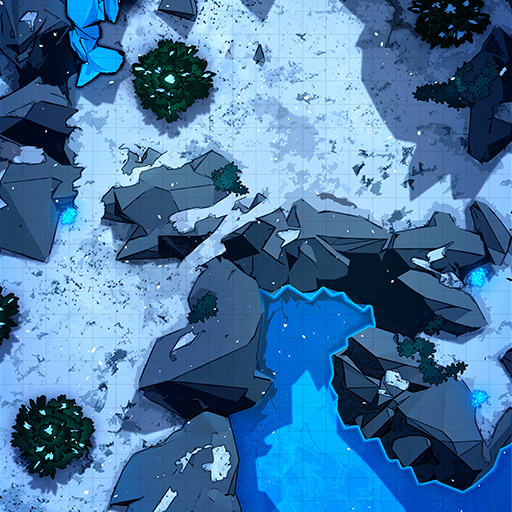
A D&D Grid Map south lake snowy rocks (Snowy Mountain Path Map)